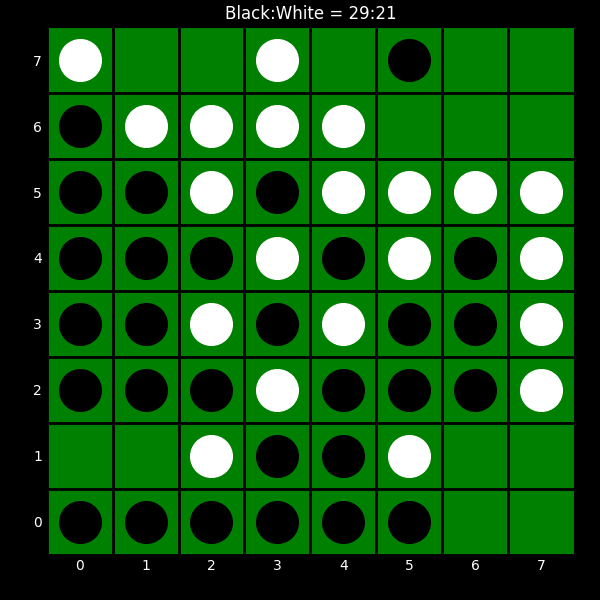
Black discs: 29
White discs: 21